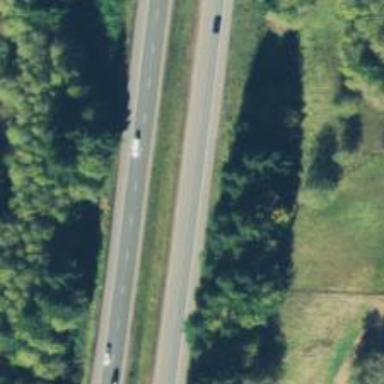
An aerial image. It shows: Trunk highway with expressway features.